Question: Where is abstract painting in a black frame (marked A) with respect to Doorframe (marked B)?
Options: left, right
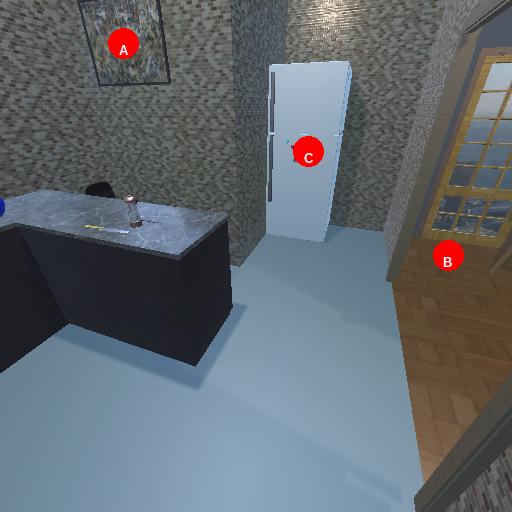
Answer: left